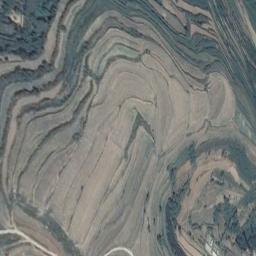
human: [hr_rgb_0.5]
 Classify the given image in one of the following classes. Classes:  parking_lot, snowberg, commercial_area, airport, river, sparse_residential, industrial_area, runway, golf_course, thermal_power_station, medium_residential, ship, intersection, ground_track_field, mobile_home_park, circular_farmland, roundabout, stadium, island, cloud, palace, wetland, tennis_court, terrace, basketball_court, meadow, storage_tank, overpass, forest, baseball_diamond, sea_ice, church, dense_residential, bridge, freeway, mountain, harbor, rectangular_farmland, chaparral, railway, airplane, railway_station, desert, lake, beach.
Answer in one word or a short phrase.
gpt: terrace